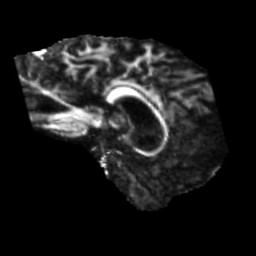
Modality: FA
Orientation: sagittal
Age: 67
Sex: male
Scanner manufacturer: siemens
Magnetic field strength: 3 T
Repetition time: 5.25 s
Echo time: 0.08 s